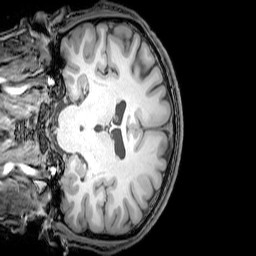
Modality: T1w
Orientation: coronal
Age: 23
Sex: male
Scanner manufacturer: philips
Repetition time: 0.008233 s
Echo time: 0.0038 s